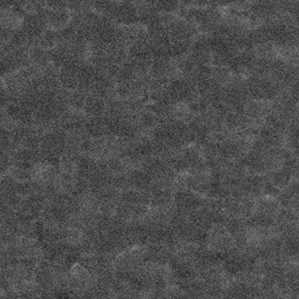
Label: frost